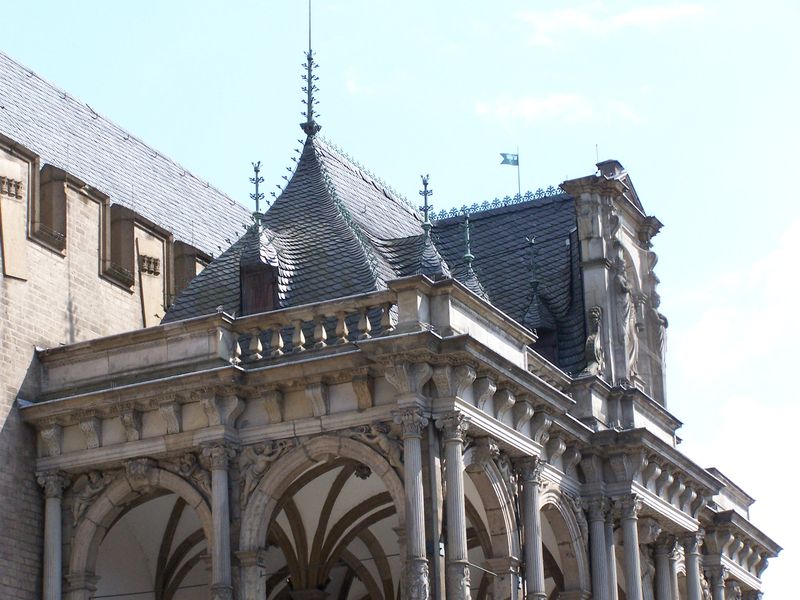
Titel: Köln, Rathauslaube (Obergeschoss 1616/17 verändert)
Künstler: Wilhelm Vernukken
Standort: Köln (EU - D - NRW)
Schlagwörter: gott, himmel, fenster, frankreich, grau, hell, holz, säule, säulen, terasse, dach, gebäude, haus, wand, architektur, barock, spitze, stein, brüstung, kirche, decke, spitzen, gotik, renaissance, turm, engel, balkon, bogen, italien, fahne, ziegel, kuppel, detail, stuck, geländer, zinnen, foto, fotografie, bögen, eingang, gewölbe, burg, türmchen, türme, palast, palazzo, balustrade, gauben, photo, fries, gemäuer, statuen, schiefer, mittelalter, detaill, glauben, verzierungen, schindeln, schindel, zinne, entree, dachschindeln, vlies, eder, photogarphie, 1600